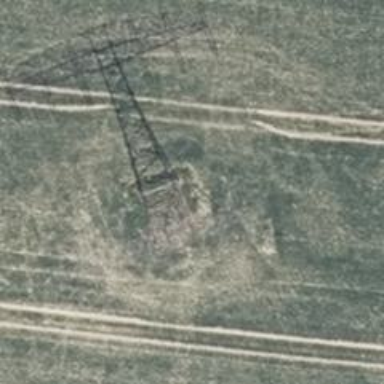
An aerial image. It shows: Power tower.